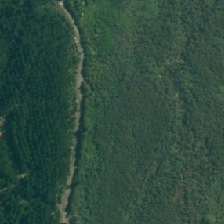
Land cover: herbaceous_freshwater_vege